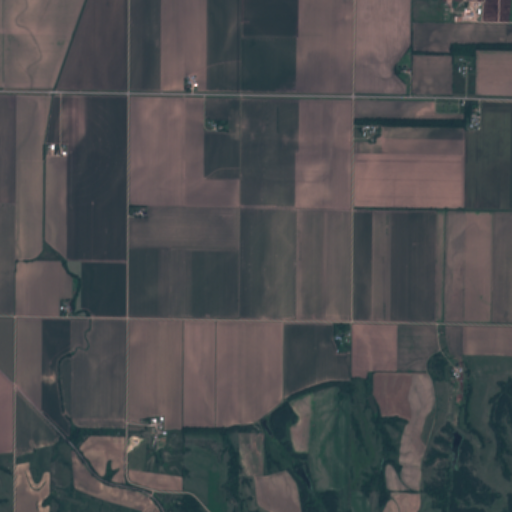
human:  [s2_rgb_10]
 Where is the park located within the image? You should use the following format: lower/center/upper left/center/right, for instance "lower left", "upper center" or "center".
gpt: The park is located in the upper right of the image.
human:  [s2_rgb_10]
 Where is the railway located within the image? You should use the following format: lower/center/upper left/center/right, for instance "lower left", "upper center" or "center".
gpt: The railway is located in the lower of the image.
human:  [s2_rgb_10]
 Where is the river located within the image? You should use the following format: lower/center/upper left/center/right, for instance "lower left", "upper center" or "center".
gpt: The river is located in the upper left of the image.
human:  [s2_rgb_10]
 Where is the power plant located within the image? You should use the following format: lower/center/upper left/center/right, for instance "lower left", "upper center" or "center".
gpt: There is no power plant in the image.